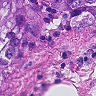
Metastatic tissue present: yes